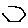
Label: hexagon